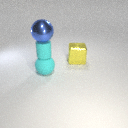
large cyan rubber sphere below large blue metal sphere